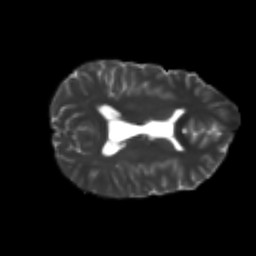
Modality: T2w
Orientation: axial
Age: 21
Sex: male
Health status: healthy
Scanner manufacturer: philips
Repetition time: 7.384 s
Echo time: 0.08599 s